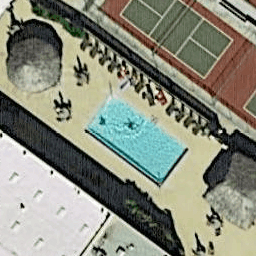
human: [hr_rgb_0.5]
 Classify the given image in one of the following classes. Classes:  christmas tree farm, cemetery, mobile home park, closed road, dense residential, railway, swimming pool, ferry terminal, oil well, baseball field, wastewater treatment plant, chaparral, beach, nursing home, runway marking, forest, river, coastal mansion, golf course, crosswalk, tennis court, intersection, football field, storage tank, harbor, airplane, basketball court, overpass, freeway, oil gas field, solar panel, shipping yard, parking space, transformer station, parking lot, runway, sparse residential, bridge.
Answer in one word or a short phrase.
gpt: swimming pool